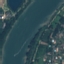
Land use / land cover class: River